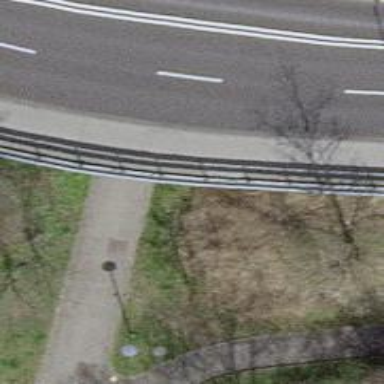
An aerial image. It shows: Tunnel cycleway with asphalt surface.